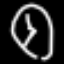
Label: clock